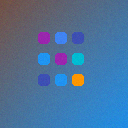
Screen state: on